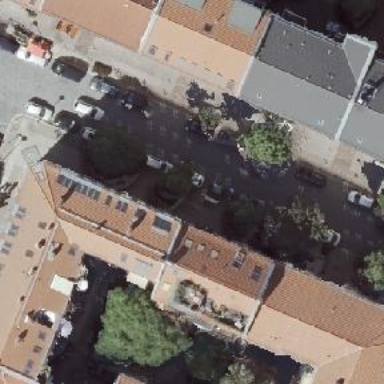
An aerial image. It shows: Gabled roof adorns the apartments building.